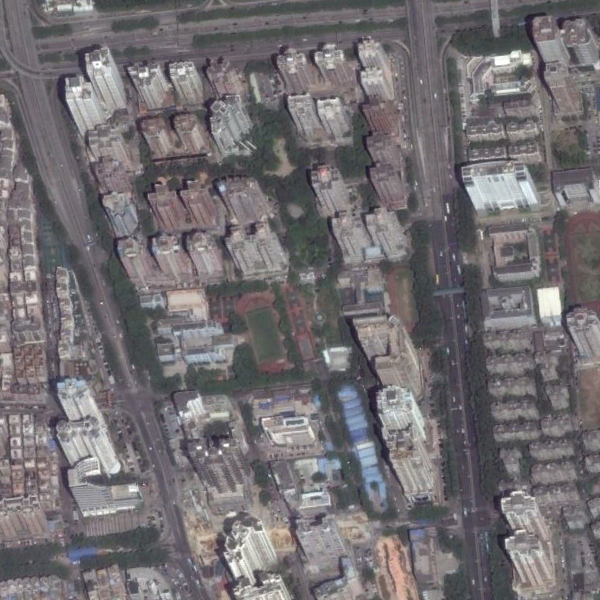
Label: Commercial